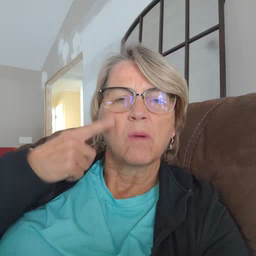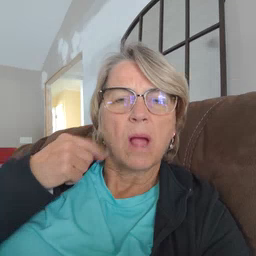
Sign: cry